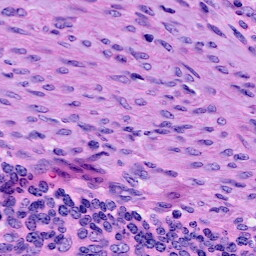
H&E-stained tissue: Cervix